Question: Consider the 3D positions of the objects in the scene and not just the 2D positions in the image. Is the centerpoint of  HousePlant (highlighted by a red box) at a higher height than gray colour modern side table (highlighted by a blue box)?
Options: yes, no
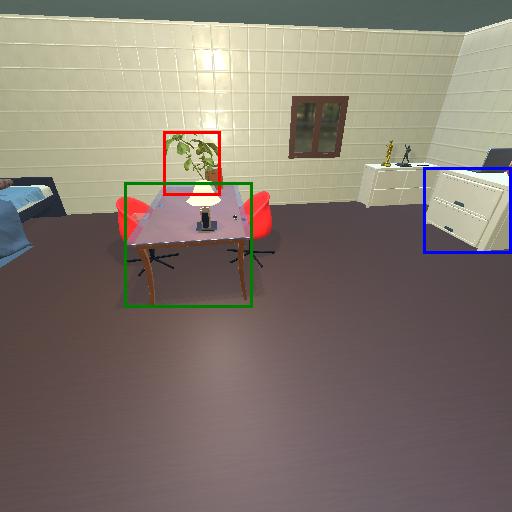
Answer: yes